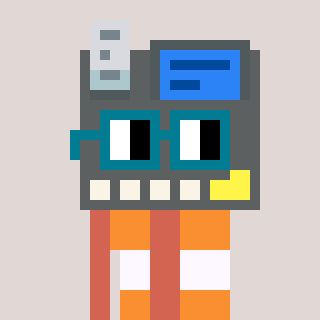
a pixel art character with square dark green glasses, a cash register-shaped head and a peachy-colored body on a warm background